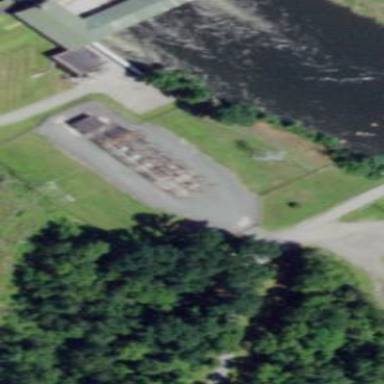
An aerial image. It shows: Outdoor transmission substation.